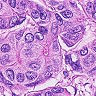
Metastatic tissue present: yes